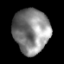
Tissue: lung
Cell type: Epithelial cells
Senescence score: 0.2145
Nuclear area (px): 1570
Mean DAPI intensity: 134.994